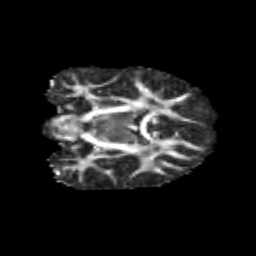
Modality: FA
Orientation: coronal
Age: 10
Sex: male
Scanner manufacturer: siemens
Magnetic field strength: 3 T
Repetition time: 3.8 s
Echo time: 0.07 s